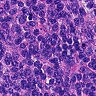
Metastatic tissue present: no